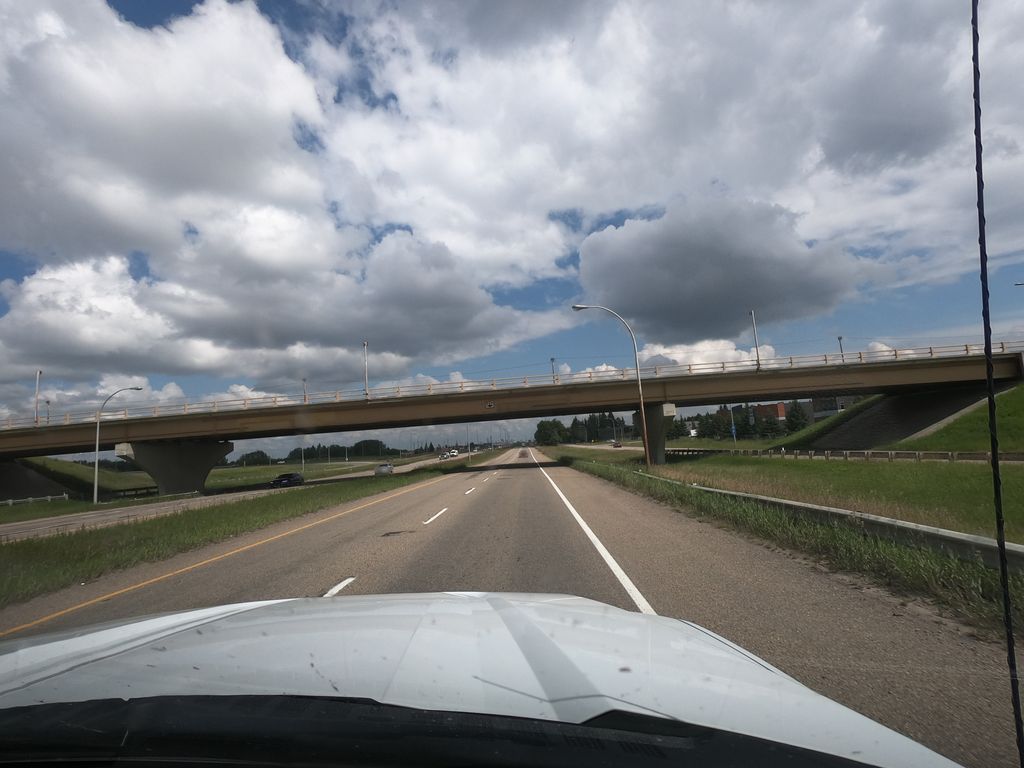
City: edmonton